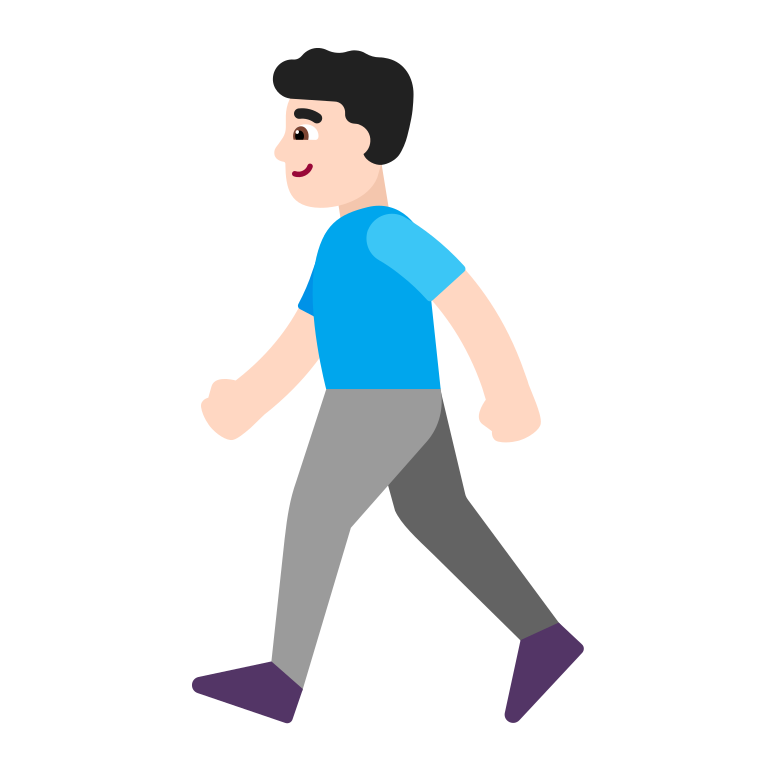
man walking flat light